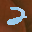
Label: 2